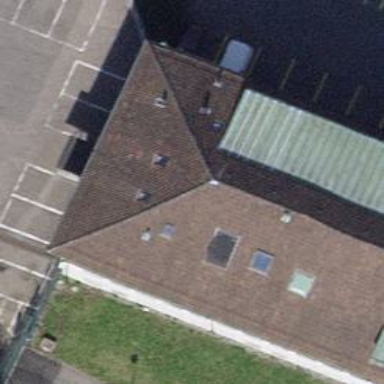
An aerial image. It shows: Police building.